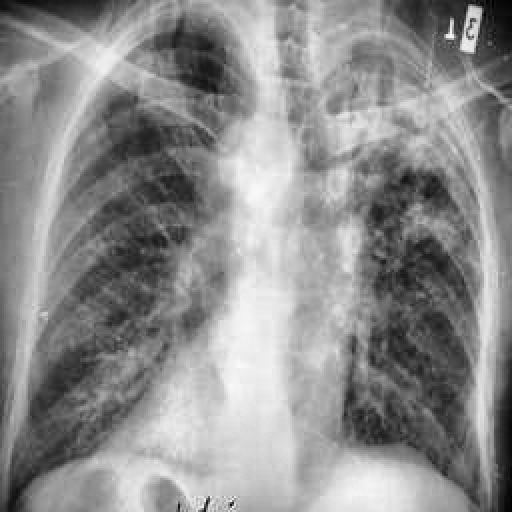
Finding: TUBERCULOSIS